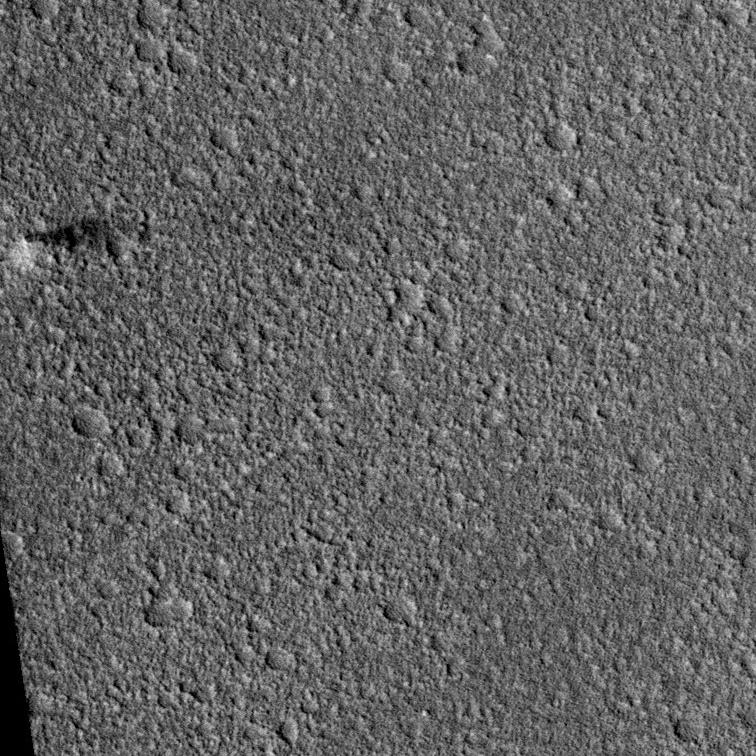
Label: dustdevil